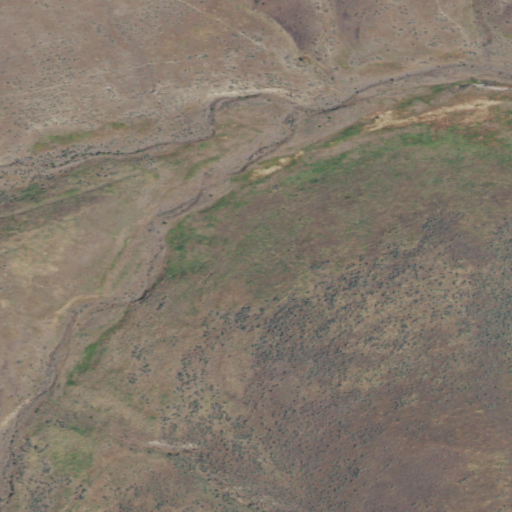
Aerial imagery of valley in Washington named Wolf Gulch containing grassland and shrub